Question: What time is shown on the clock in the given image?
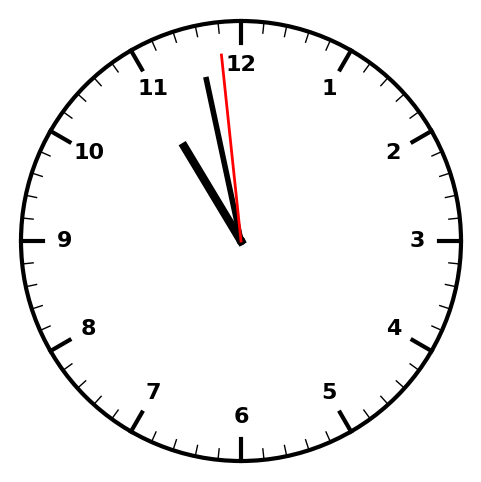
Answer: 10:57:59